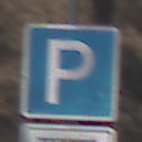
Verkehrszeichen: Parken
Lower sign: HinweisDurchSinnbild13
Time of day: Midday
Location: Outdoor (RoadRail)
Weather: Clear
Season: NotSpecified
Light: Natural